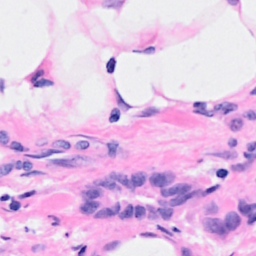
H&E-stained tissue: Breast